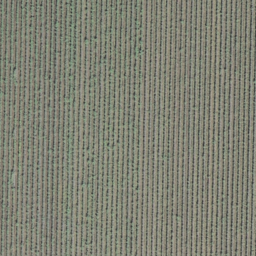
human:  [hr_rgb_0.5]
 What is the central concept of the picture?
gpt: farmland